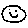
Label: smiley face